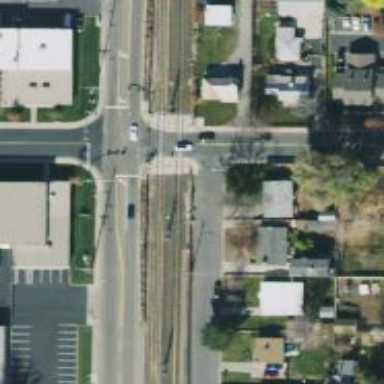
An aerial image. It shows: Railway crossing.